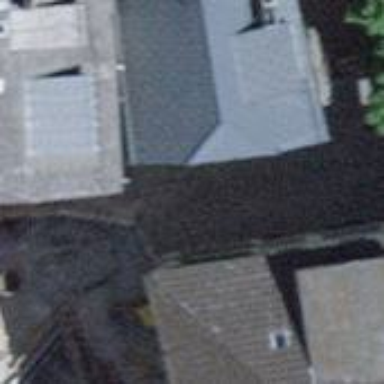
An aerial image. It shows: Pub.